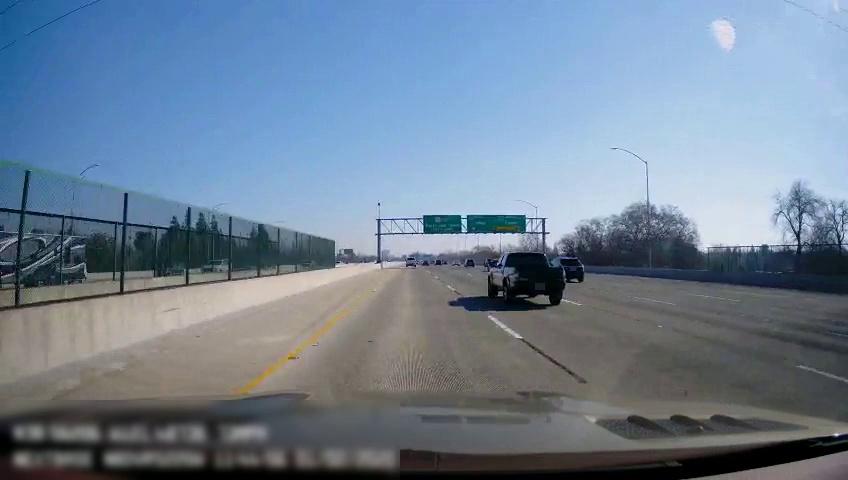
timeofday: Day
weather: Sunny
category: Drivable Space
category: Vehicles | Bus
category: Vehicles | Car
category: Vehicles | Car
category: Drivable Space
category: Vehicles | Truck
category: Vehicles | SUV
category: Vehicles | SUV
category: Vehicles | Car
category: Vehicles | Truck
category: Lanes | Current Lane
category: Lanes | Current Lane
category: Lanes | Alternate Lane
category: Lanes | Alternate Lane
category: Lanes | Alternate Lane
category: Traffic | Signs
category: Traffic | Signs